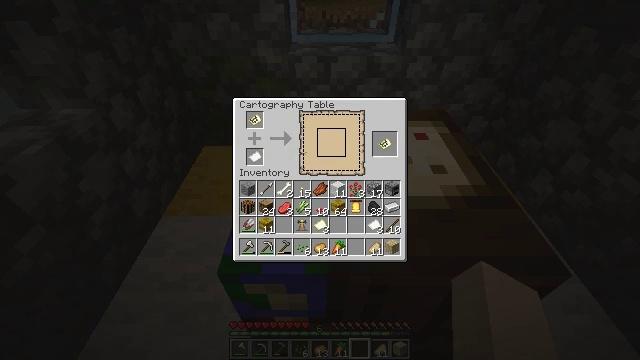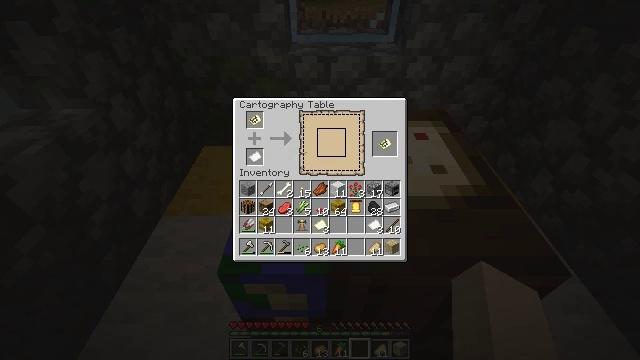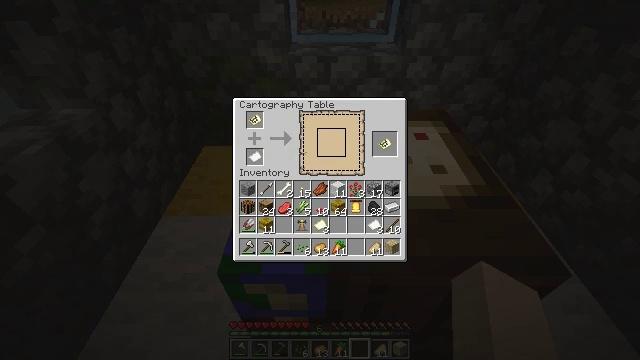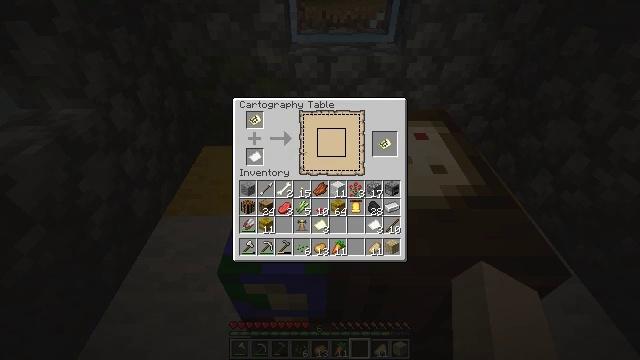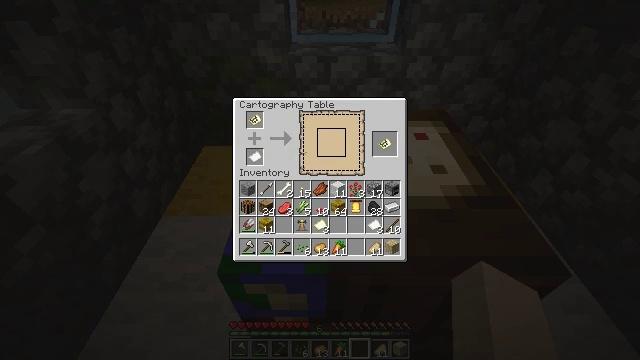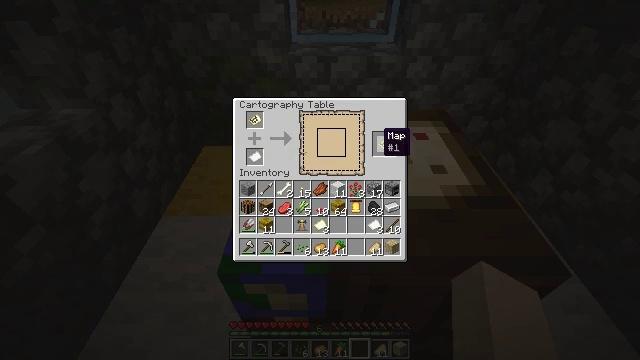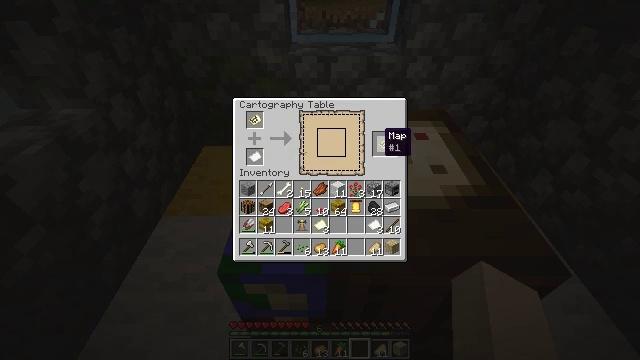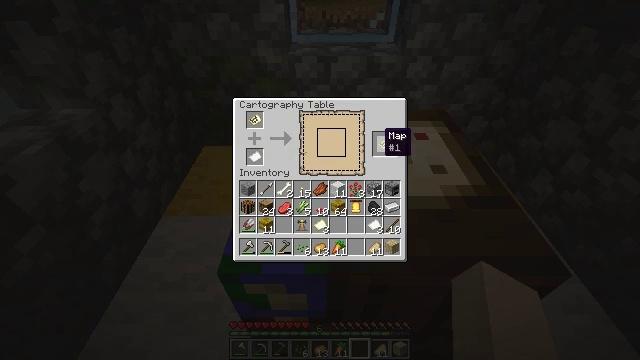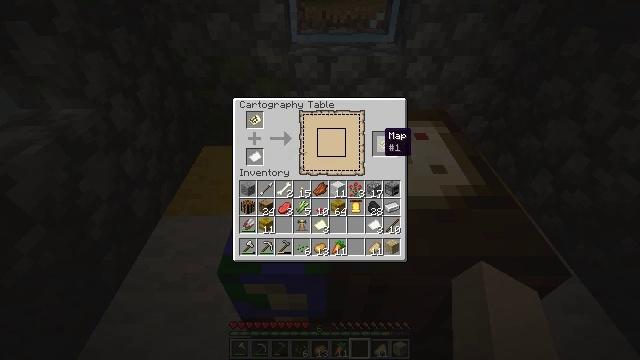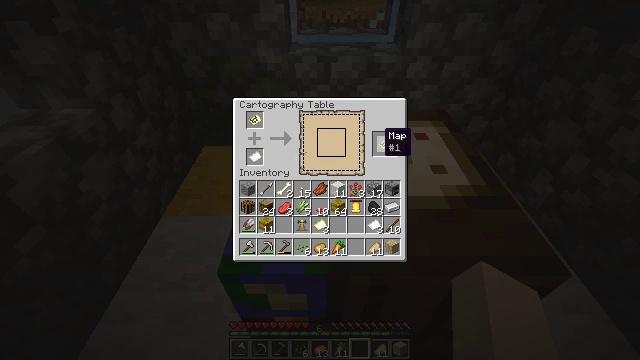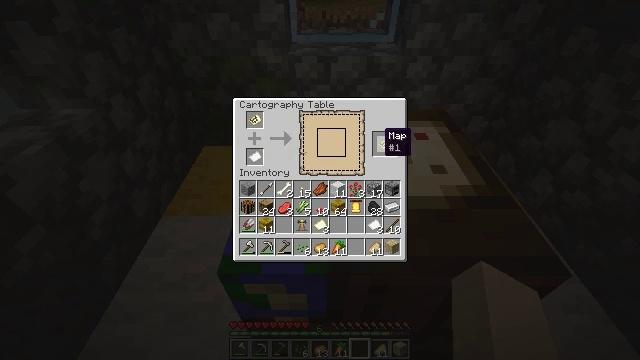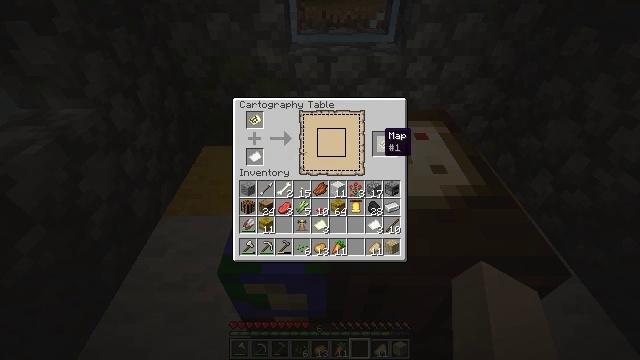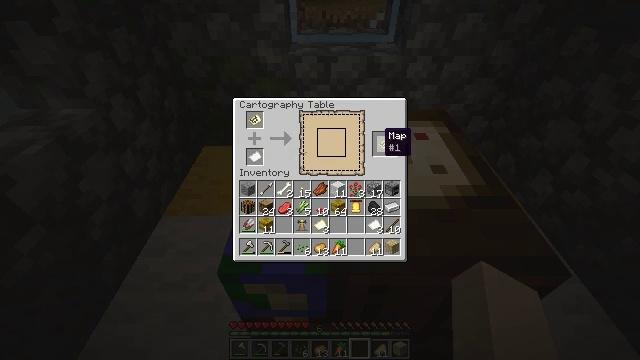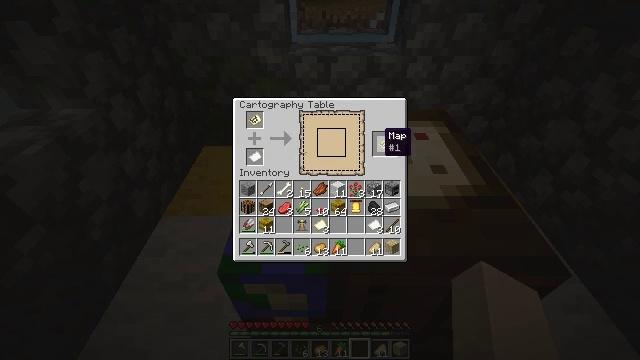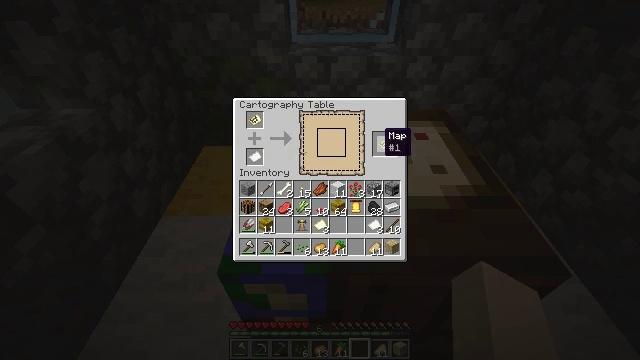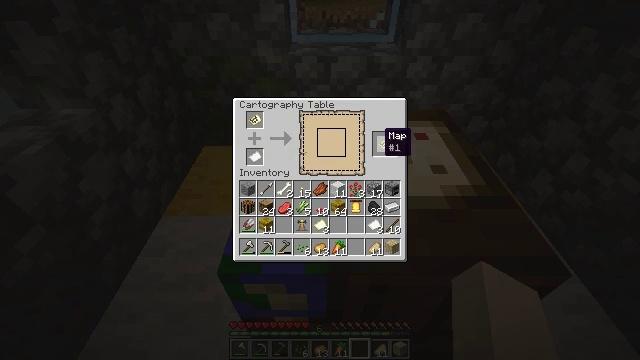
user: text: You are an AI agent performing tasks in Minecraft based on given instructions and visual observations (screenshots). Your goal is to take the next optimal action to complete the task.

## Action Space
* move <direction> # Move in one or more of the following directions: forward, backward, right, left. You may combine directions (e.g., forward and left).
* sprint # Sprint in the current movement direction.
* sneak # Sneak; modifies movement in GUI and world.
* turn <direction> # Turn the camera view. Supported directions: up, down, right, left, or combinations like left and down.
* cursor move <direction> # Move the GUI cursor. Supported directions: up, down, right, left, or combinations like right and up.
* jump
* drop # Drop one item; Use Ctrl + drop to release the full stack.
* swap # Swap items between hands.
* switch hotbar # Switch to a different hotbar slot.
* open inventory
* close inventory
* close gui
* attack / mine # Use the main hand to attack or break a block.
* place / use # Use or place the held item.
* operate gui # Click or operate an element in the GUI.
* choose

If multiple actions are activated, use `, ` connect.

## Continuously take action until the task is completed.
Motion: motion action
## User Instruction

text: Break the cartography table.
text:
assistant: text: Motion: no_op
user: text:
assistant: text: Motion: no_op
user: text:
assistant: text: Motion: cursor move right
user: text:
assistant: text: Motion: no_op
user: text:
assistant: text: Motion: no_op
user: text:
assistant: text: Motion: no_op
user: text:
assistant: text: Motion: no_op
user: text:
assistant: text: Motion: no_op
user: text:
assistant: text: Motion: no_op
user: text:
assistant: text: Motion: no_op
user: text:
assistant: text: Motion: no_op
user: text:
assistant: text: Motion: no_op
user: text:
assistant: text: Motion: no_op
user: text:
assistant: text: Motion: no_op
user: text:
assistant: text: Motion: no_op
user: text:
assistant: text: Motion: cursor move left
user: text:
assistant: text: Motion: cursor move left and up
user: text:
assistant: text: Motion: cursor move left
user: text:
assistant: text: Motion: cursor move left
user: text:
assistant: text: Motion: cursor move left
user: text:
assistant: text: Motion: no_op
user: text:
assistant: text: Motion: no_op
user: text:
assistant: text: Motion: cursor move down
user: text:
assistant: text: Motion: no_op
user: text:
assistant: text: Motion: no_op
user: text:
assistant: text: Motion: no_op
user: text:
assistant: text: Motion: no_op
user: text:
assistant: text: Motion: operate gui
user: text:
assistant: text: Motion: operate gui
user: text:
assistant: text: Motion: operate gui